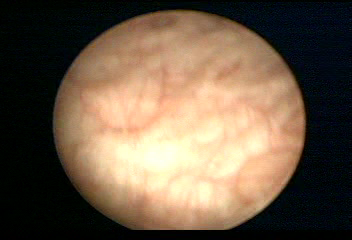
Modality: WLC
Class: Normal mucosa
Bladder cancer association: No